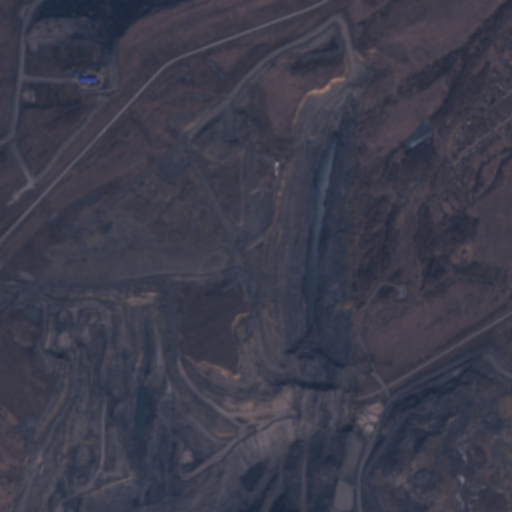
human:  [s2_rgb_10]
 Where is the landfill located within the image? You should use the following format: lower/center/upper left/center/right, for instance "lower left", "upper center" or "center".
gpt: The landfill is located in the lower right of the image.
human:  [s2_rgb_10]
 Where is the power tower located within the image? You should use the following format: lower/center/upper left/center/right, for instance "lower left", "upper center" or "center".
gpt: The power tower is located in the upper left of the image.
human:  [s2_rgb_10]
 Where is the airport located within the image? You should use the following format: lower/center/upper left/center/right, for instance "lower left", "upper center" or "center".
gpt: There is no airport in the image.